Interaction volume radius: 10 \u00c5
Interaction volume height: 10 \u00c5
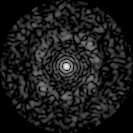
Disorder parameter: 0.77